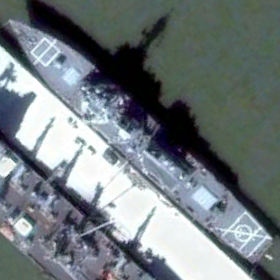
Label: destroyer